Question: I have a Listview where each listview item looks like this!
The ListViewItem is a RelativeLayout. Now I am having problem in creating the two split-screen buttons. Currently I'm doing it like this.
'''
<RelativeLayout xmlns:android="http://schemas.android.com/apk/res/android"
android:orientation="vertical"
android:layout_width="fill_parent"
android:layout_height="fill_parent">
<LinearLayout
android:layout_height="fill_parent" android:layout_width="fill_parent"
android:layout_below="@+id/ReviewText">
<RelativeLayout
android:layout_weight="1"
android:layout_height="fill_parent" android:layout_width="0dp"
android:onClick="likeClicked"
android:clickable="true" >
<!-- SOME CODE -->
</RelativeLayout>
<RelativeLayout
android:layout_weight="1"
android:layout_height="fill_parent" android:layout_width="0dp"
android:onClick="likeClicked"
android:clickable="true" >
<!-- SOME CODE -->
</RelativeLayout>
</LinearLayout>
<RelativeLayout>
'''
This is working perfectly fine, but the <URL> says that
> Furthermore, nesting several instances of LinearLayout that use the
layout_weight parameter can be especially expensive as each child
needs to be measured twice. This is particularly important when the
layout is inflated repeatedly, such as when used in a ListView or
GridView.
Can I improve my code for performance. If yes, How? Is there any other way to have two buttons split evenly without using LinearLayout?
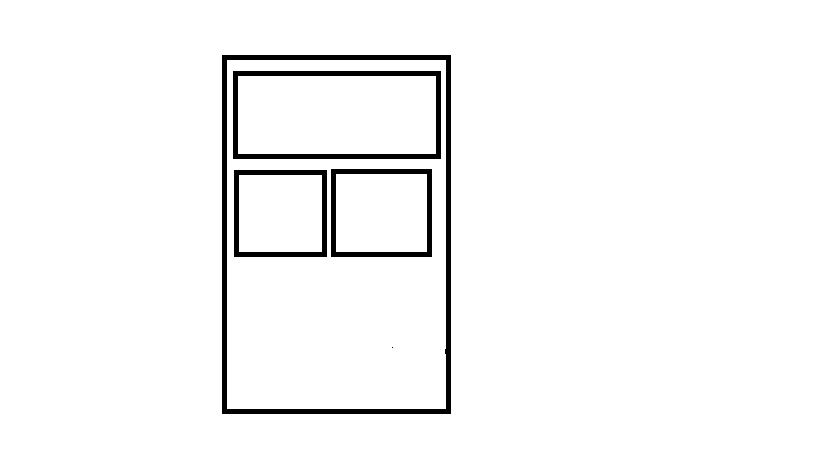
Answer: For a simple layout like your's LinearLayout's are perfect choice. The only thing to be wary about is nesting layout weight's inside a view whose parent already has a layout-weight assigned. This is perfectly ok:
'''
<LinearLayout xmlns:android="http://schemas.android.com/apk/res/android"
android:layout_width="fill_parent"
android:layout_height="fill_parent"
android:orientation="vertical" >
<ImageView
android:id="@+id/imageView1"
android:layout_width="wrap_content"
android:layout_height="wrap_content"
android:src="@drawable/ic_launcher" />
<LinearLayout
android:layout_width="match_parent"
android:layout_height="wrap_content" >
<Button
android:id="@+id/button1"
android:layout_width="0dp"
android:layout_height="wrap_content"
android:layout_weight="1"
android:text="Button" />
<Button
android:id="@+id/button2"
android:layout_width="0dp"
android:layout_weight="1"
android:layout_height="wrap_content"
android:text="Button" />
</LinearLayout>
'''
While this is not:
'''
<LinearLayout xmlns:android="http://schemas.android.com/apk/res/android"
android:layout_width="fill_parent"
android:layout_height="fill_parent"
android:orientation="vertical" >
<LinearLayout
android:layout_width="match_parent"
android:layout_height="match_parent" >
<LinearLayout
android:layout_width="wrap_content"
android:layout_height="match_parent"
android:layout_weight="1"
android:orientation="vertical" >
<Button
android:id="@+id/button1"
android:layout_width="wrap_content"
android:layout_height="wrap_content"
android:layout_weight="1" > <!-- nesting this way is bad for performance -->
android:text="Button" />
<Button
android:id="@+id/button2"
android:layout_width="wrap_content"
android:layout_height="wrap_content"
android:layout_weight="1"
android:text="Button" />
</Button>
</LinearLayout>
<LinearLayout
android:layout_width="wrap_content"
android:layout_height="match_parent"
android:layout_weight="1"
android:orientation="vertical" >
<!-- this is ok -->
<Button
android:id="@+id/button2"
android:layout_width="wrap_content"
android:layout_height="wrap_content"
android:text="Button" />
</LinearLayout>
</LinearLayout>
'''